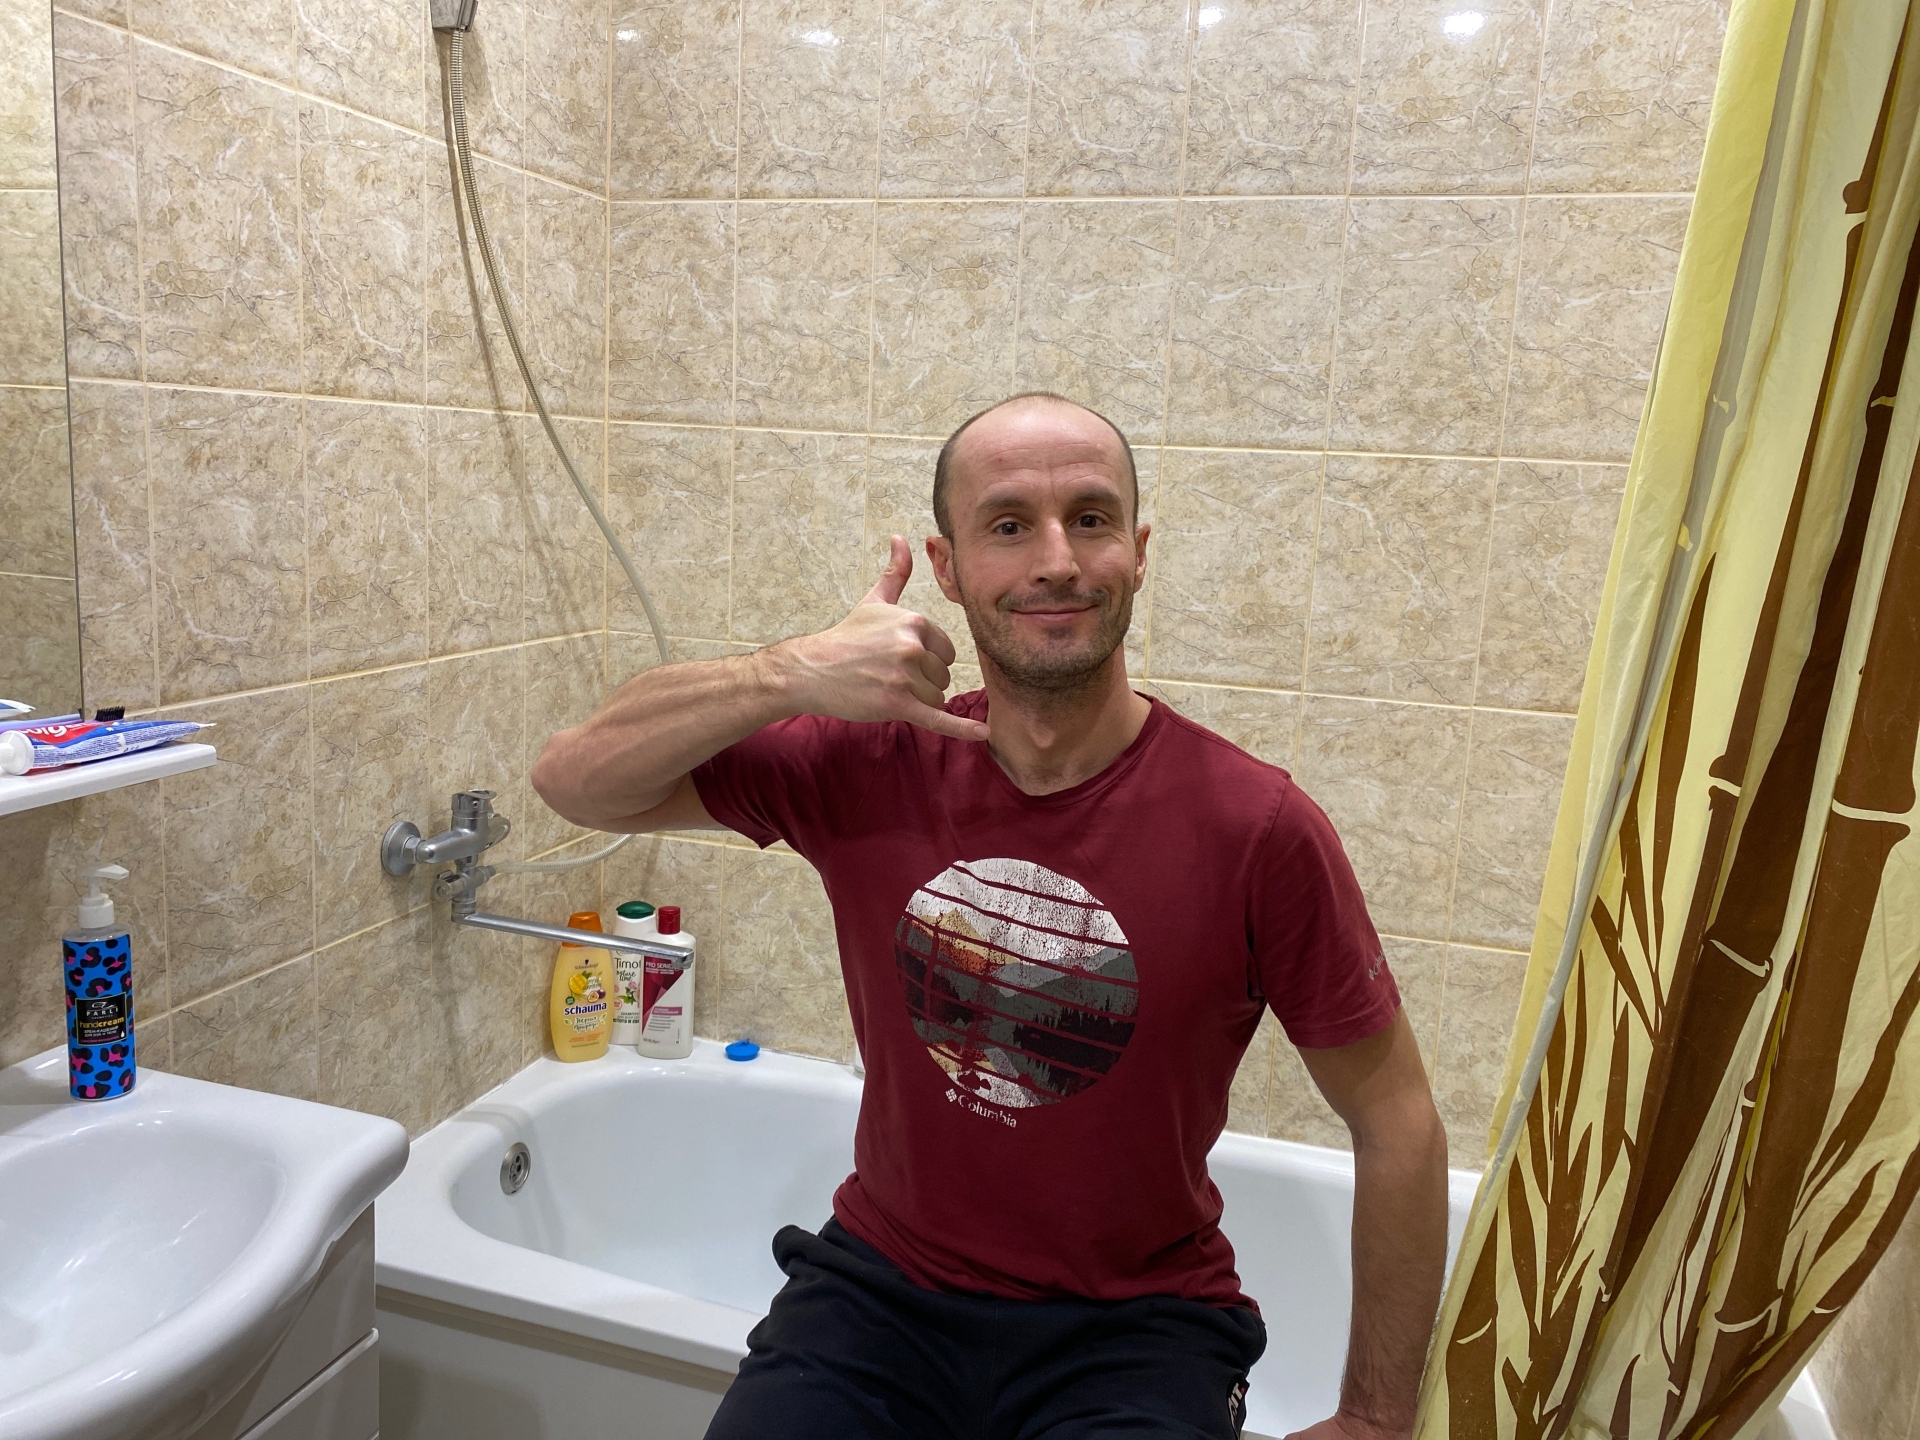
Label: clear